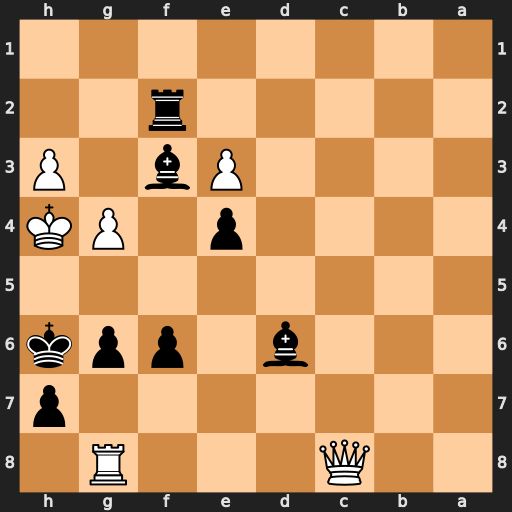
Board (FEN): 2Q3R1/7p/3b1ppk/8/4p1PK/4Pb1P/5r2/8
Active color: b
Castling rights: -
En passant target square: -
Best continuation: g5+ Rxg5 fxg5#